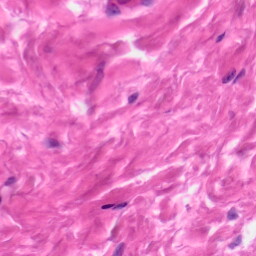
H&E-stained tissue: Skin